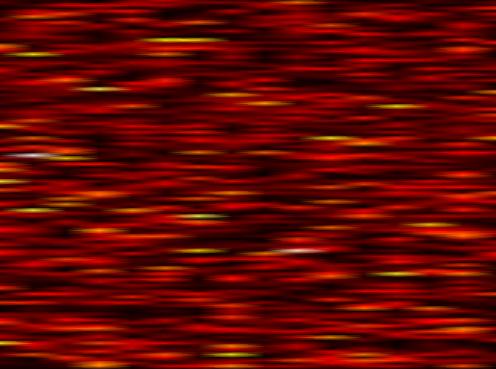
Label: UFMC